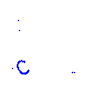
Particle: kaon